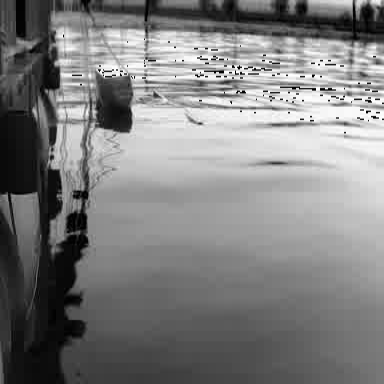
There is a fishing_boat in the infrared image.